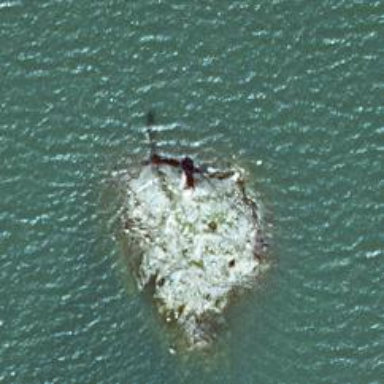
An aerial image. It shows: Lighthouse.